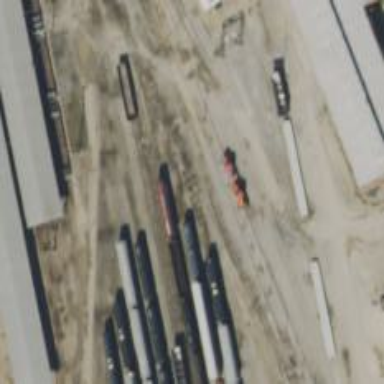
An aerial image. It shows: Railway yard used for servicing trains.